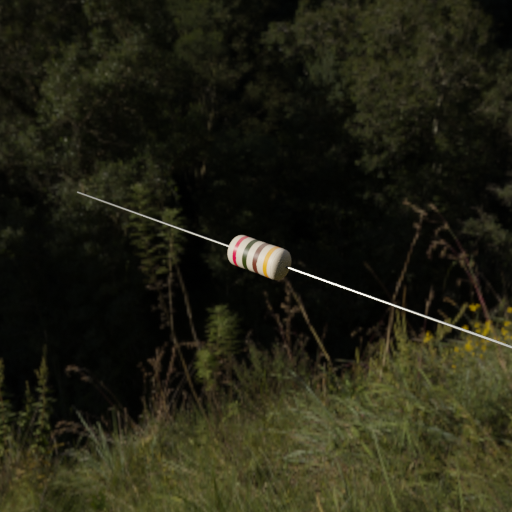
Resistor colour bands (in order): red, black, brown, orange